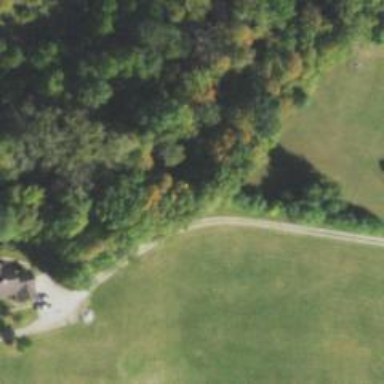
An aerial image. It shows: Driveway leading to service road.